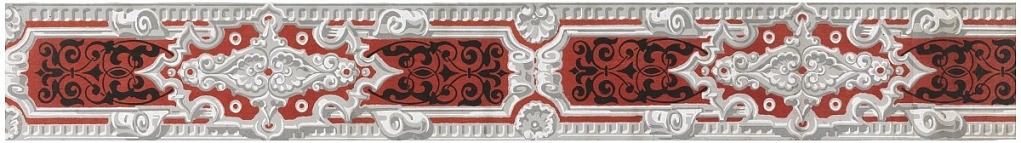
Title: Border
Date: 1845
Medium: Block-printed
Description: Grisaille scrollwork leaving open areas of red. The latter are embellished with black scroll and leaf forms. Grisaille dentil moldings along the upper and lower edges. (Other lengths have probably been clipped from this). Printed on red ground.